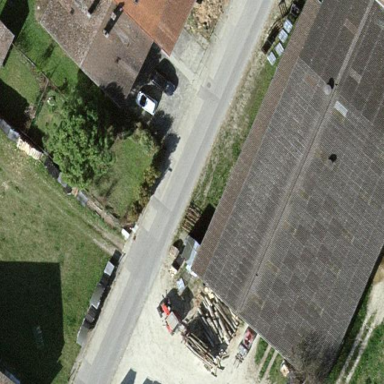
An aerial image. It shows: Farm auxiliary building.